Field crop: maize
Growth stage: 2
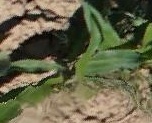
Species: maize